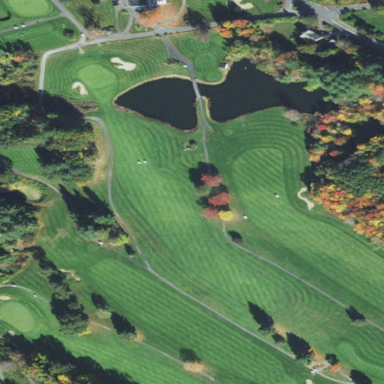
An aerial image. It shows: Golf fairway in the image.